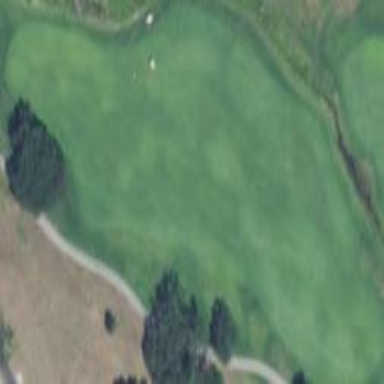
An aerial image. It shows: Scenic golf fairway.